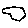
Label: hexagon